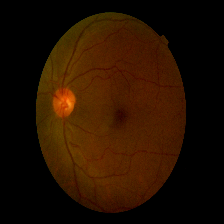
Diabetic retinopathy grade: Mild